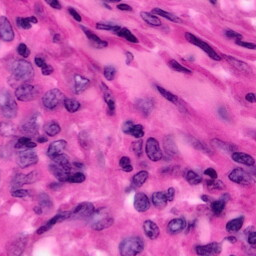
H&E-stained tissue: Pancreatic